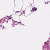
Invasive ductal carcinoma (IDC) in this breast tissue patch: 0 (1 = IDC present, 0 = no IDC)